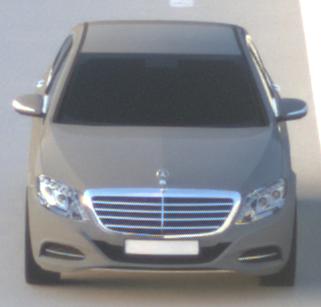
Make: Mercedes-Benz
Model: S 400 HYBRID
Detailed model: S-Class (222) Limousine
Model produced from: 2013/05
Model produced until: 2015/04
Doors: 4
Color: gray
Road condition: dry road
Daytime: dawn
Contrast: medium contrast